Question: Do you have any ideas about line spacing with UITextView? I cannot apply it. Below it is my code.
'''
import UIKit
class DetailViewController: UIViewController {
@IBOutlet weak var itemTextView: UITextView!
var txtString: String?
var txtTitleBar:String?
override func viewDidLoad() {
super.viewDidLoad()
//navigationController?.navigationItem.title = "Love"
self.title = txtTitleBar
//self.tabBarController?.navigationItem.title = "My Title"
itemTextView.text = txtString
itemTextView.font = UIFont(name: "Arial-Regular", size:20)
itemTextView.font = .systemFont(ofSize: 25)
(itemTextView.font?.lineHeight)! * 5
}
}
'''

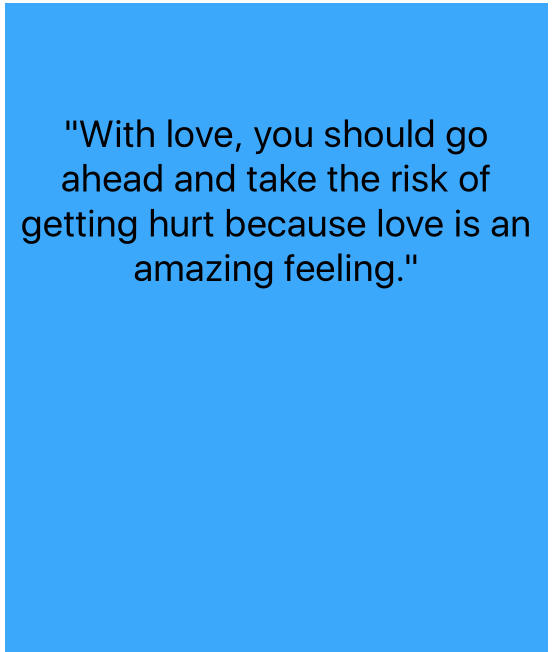
Answer: You need to use an attributed string and assign a paragraph style. For example:
'''
let style = NSMutableParagraphStyle()
style.lineSpacing = 20
let attributes = [NSParagraphStyleAttributeName : style]
textView.attributedText = NSAttributedString(string: txtString, attributes: attributes)
'''
See this SO answer for more details on attributed string usage: <URL>
---
Note, as of 2022 you do not need to use an attributed string. You can use '.typingAttributes' if preferred.